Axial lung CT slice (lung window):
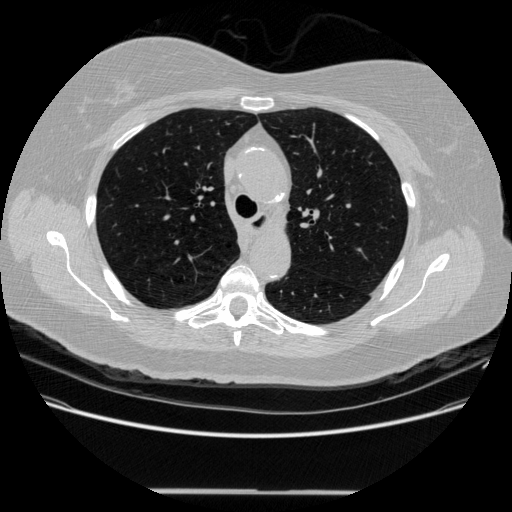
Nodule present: no